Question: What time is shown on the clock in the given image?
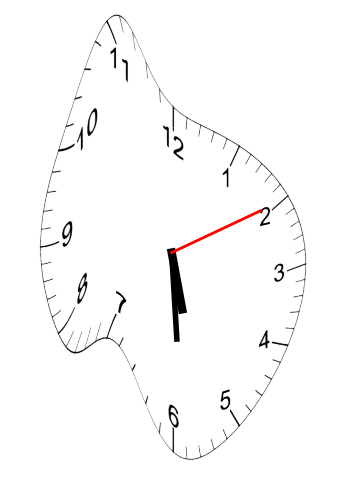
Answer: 05:29:10